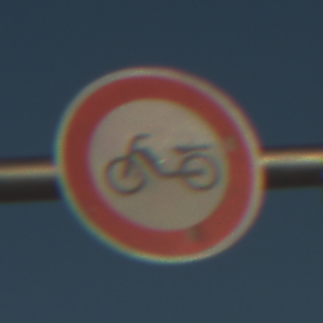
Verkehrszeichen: VerbotMofas
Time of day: SunriseSunset
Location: Outdoor (Beach)
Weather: Clear
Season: NotSpecified
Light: Natural